一年级 · 算术
花园里本来有 7 只蝴蝶, 又飞来了 8 只, 现在花园里有（）只蝴蝶。

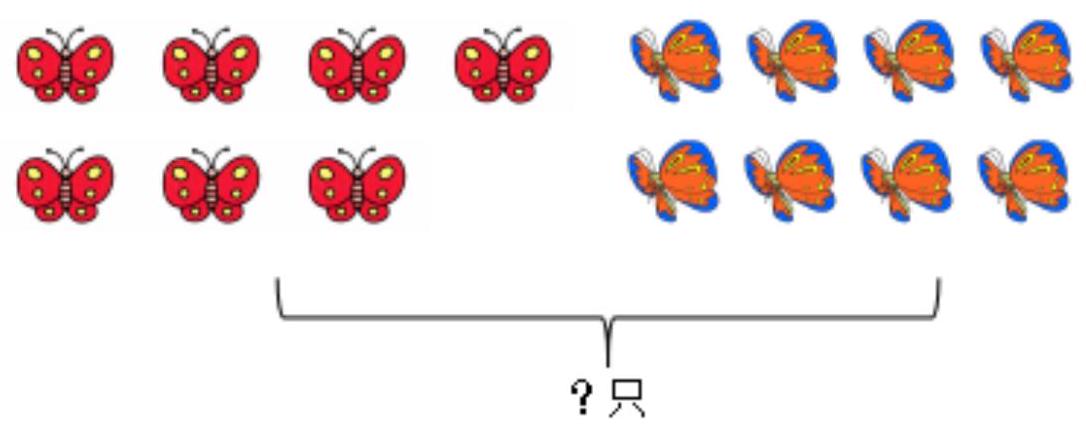
A、 5
B、 15
C、 19

答案: B
解析: 解$\mathrm{B} ; 7+8=15$